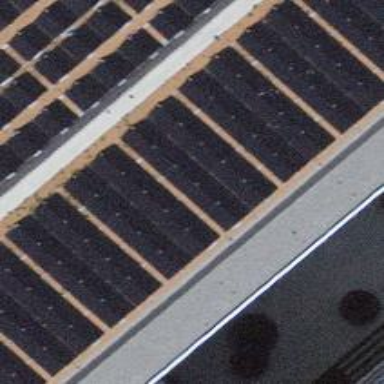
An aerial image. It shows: Solar power generator.